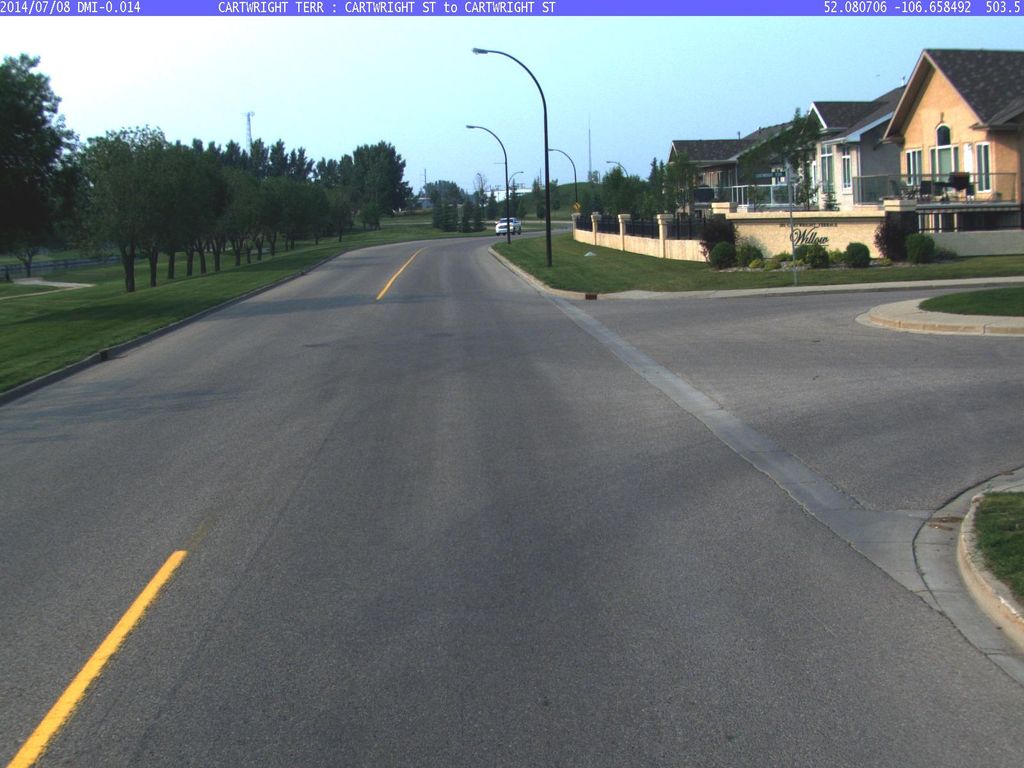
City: saskatoon